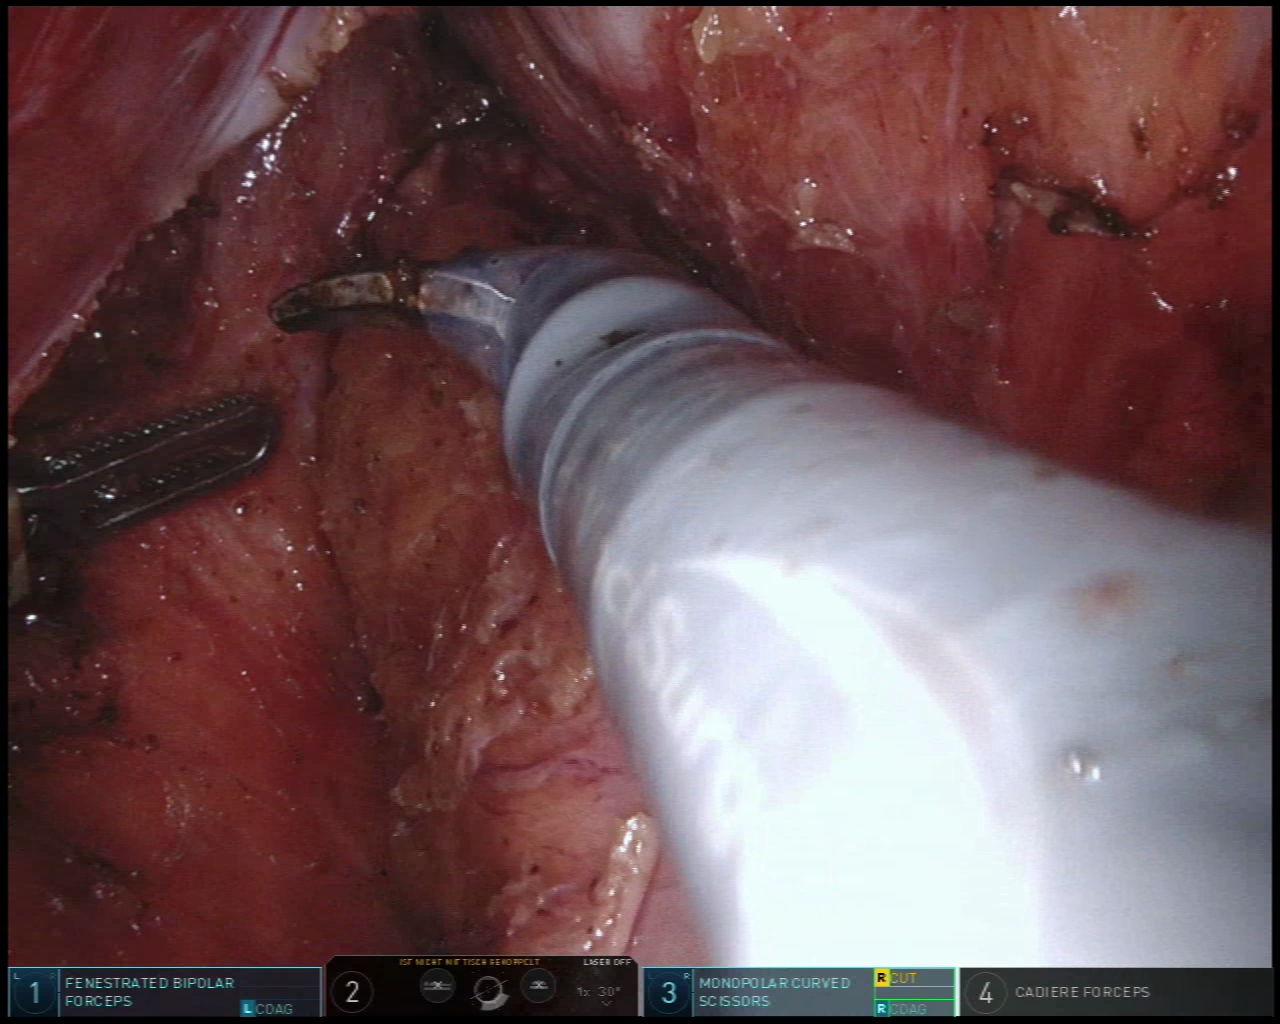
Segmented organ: vesicular_glands
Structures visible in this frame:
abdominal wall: no
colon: no
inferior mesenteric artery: no
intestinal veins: no
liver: no
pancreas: no
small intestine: no
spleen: no
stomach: no
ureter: no
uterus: no
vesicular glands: yes